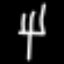
Label: fork